Interaction volume radius: 10 \u00c5
Interaction volume height: 20 \u00c5
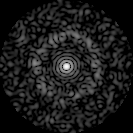
Disorder parameter: 0.8121